Interaction volume radius: 10 \u00c5
Interaction volume height: 25 \u00c5
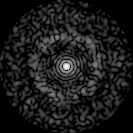
Disorder parameter: 0.8219